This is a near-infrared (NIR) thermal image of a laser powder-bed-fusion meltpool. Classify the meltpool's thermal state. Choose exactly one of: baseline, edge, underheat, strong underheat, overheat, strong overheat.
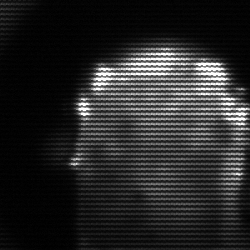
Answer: baseline